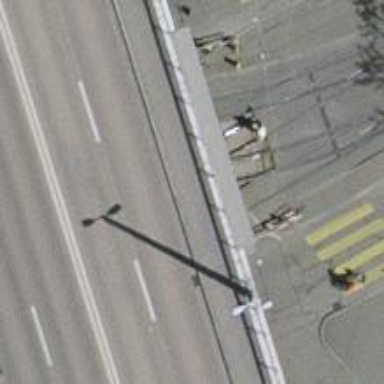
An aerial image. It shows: Railway crossing.